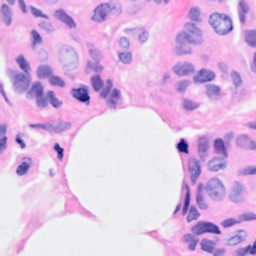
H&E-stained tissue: Breast